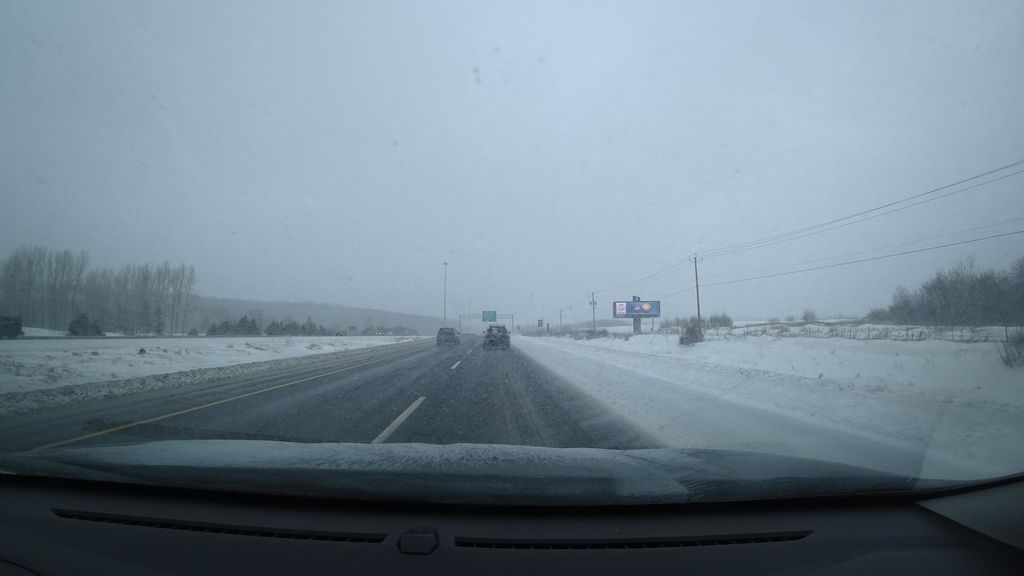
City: quebec_city